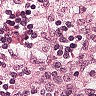
Metastatic tissue present: no